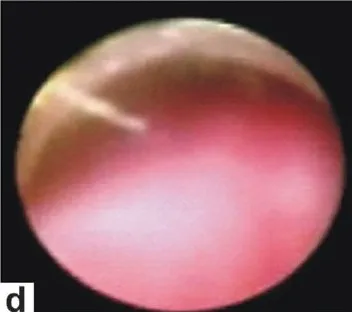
Poorly developed trigone.
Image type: endoscopy (airway_endoscopy)